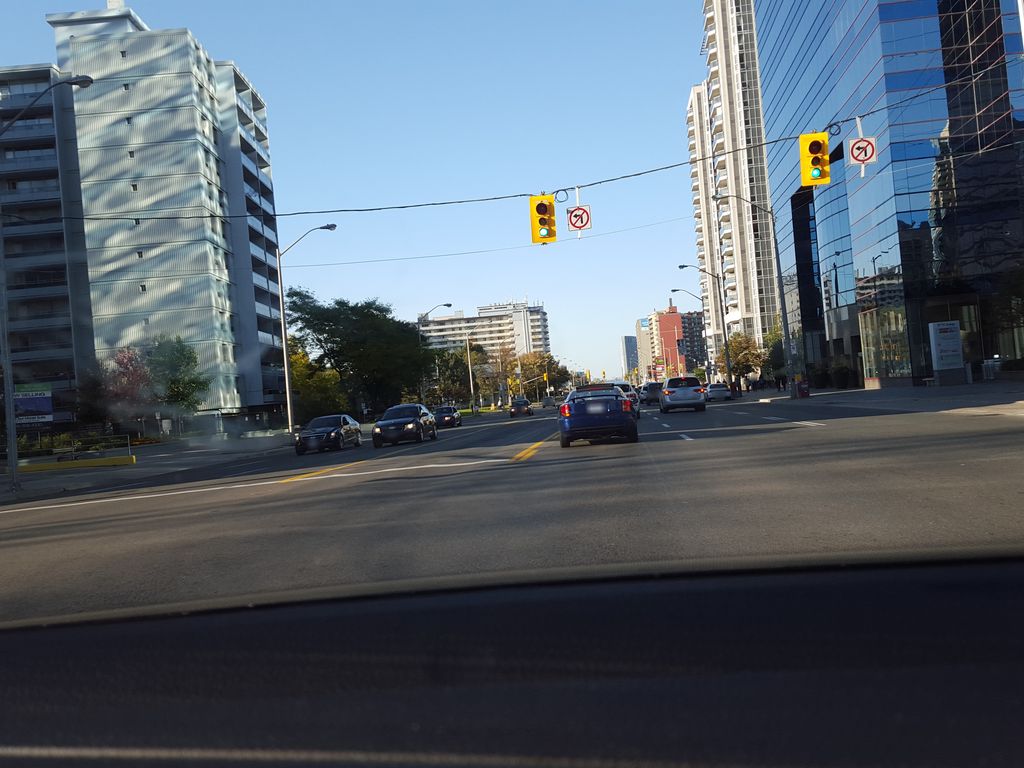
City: toronto